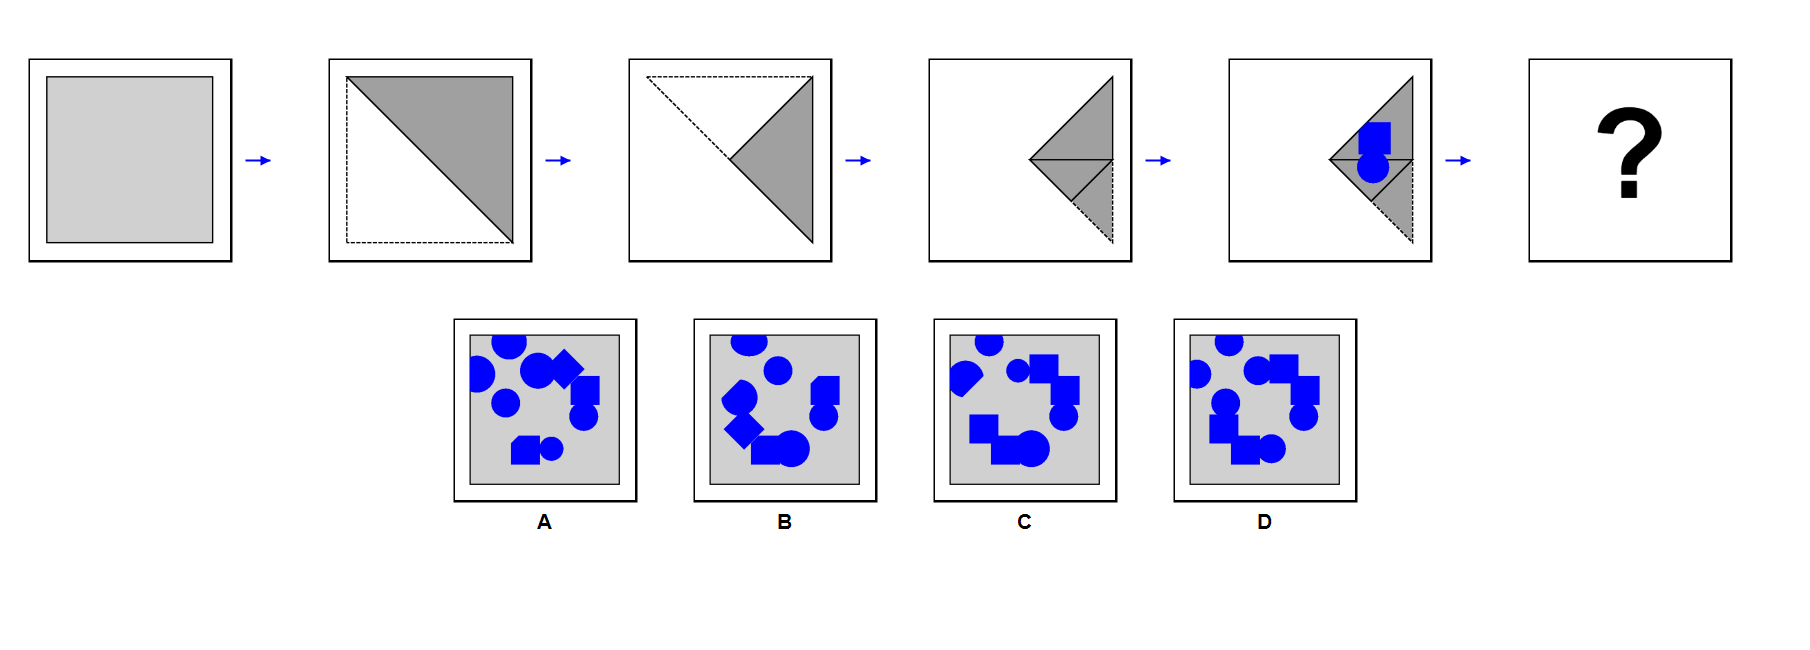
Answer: D